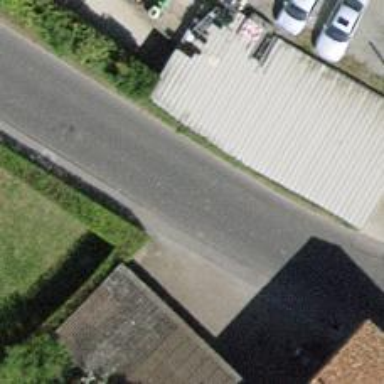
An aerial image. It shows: Tertiary road with asphalt surface.